Question: I've implemented one easy-peasy code which is all around the interwebz. I placed image inside textbox ('type="text"') field but it is touching the border of the empty box. Is there a way I can move image a little bit to the right to avoid touching with the border?! I've been struggling around but couldn't find a way.

My CSS code is:
'''
.tbl1 {
background-image:url(images/v.png);
background-position:left;
background-repeat:no-repeat;
padding-left:20px;
}
input {
background: #fff;
display: block;
border: 2px solid rgba(0, 0, 0, .2);
padding: 8px;
font-size: 13px;
margin: 20px auto;
width: 600px;
font-family: "HelveticaNeue-Light", "HelveticaNeue", Helvetica, Arial, sans-serif;
-webkit-transition: all .2s ease;
-moz-transition: all .2s ease;
-ms-transition: all .2s ease;
-o-transition: all .2s ease;
transition: all .2s ease;
}
input.text:focus {
outline: none;
border-color: #09f;
color: #222;
}
'''
Calling procedure:
'''
<input type="text" id="url" name="web" name="ws" class="tbl1" placeholder="http://example.com/" maxlength="140" />
'''
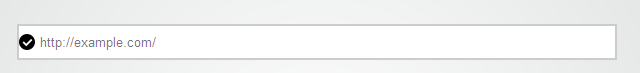
Answer: in photoshop, just edit the image so theres a white space to the left of it. Easy padding.
But its probably best to use 'background-position:15px;'